Aerial crown-view tile of a tropical tree (Barro Colorado Island, Panama), acquired 20250512:
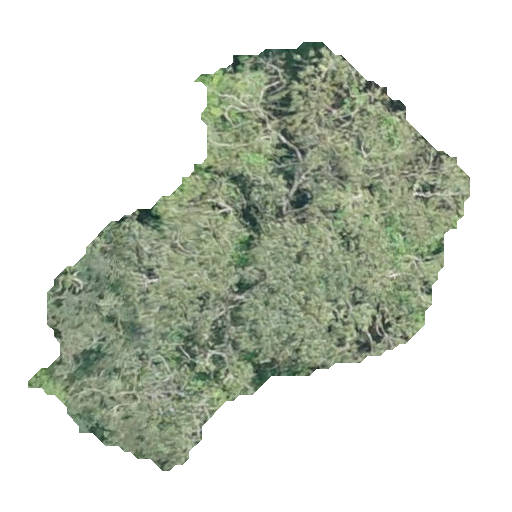
Species: Luehea seemannii
GBIF accepted scientific name: Luehea seemannii
Crown area: 152.135 m²